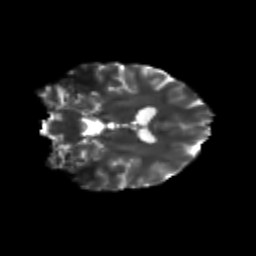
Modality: T2w
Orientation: coronal
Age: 26
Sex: female
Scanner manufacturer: siemens
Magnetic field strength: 3 T
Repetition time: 3.5 s
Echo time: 0.104 s